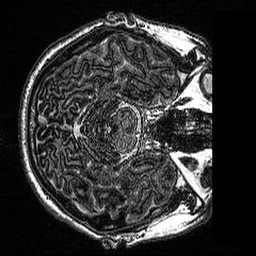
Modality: MP2RAGE
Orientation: axial
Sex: male
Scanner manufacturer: siemens
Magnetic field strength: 3 T
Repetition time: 5 s
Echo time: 0.00292 s